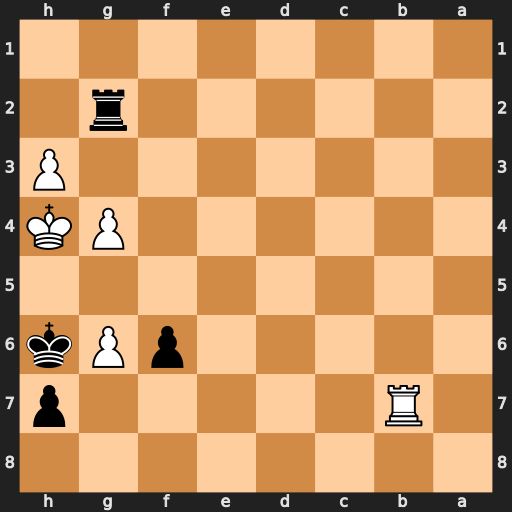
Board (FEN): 8/1R5p/5pPk/8/6PK/7P/6r1/8
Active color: b
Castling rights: -
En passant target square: -
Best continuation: hxg6 Rb5 g5+ Rxg5 fxg5#